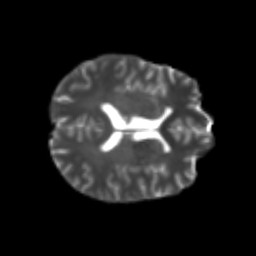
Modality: T2w
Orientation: axial
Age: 23
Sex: male
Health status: healthy
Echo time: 0.074 s